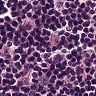
Metastatic tissue present: no